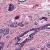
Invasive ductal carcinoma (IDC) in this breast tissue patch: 0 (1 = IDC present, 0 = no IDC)